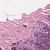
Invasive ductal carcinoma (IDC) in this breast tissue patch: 0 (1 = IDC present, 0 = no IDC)